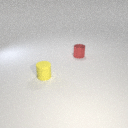
small red metal cylinder behind small yellow rubber cylinder